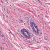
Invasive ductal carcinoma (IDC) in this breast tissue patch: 0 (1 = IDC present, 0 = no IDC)